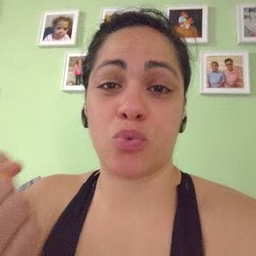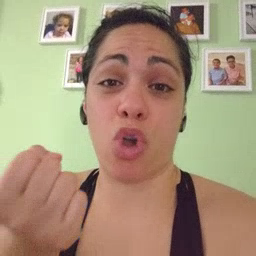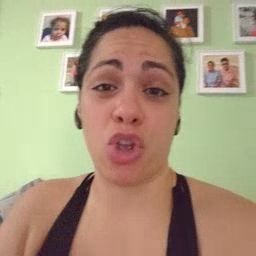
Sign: drawer